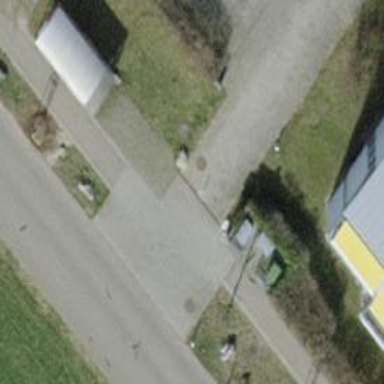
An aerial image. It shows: Bollard barrier.